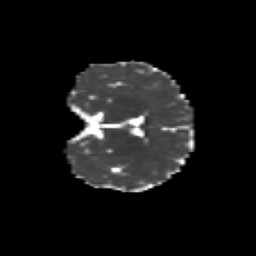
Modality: MD
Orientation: coronal
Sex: male
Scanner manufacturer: siemens
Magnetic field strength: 3 T
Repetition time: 5 s
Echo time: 0.071 s